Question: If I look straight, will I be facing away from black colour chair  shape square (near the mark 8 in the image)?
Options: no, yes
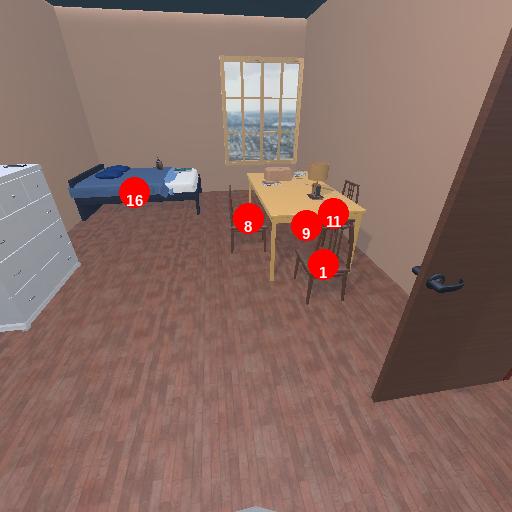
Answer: no